Question: I have a pdf document with word search square table. It looks like this:

I want to have all the words in the word search grid somehow exported into xml or either json format. Is there some software built for this kind of task?
Or how to build one simle script to do that, is it possible at all?
I used word search software to generate this grid but It has only export as SVG and as PDF.
The thing I want to achieve are: For each word I want the starting coordinates in the grid, maybe also the ending coordinates, or maybe the direction of the word would be good. Can I achieve somehow to export these things into json/xml
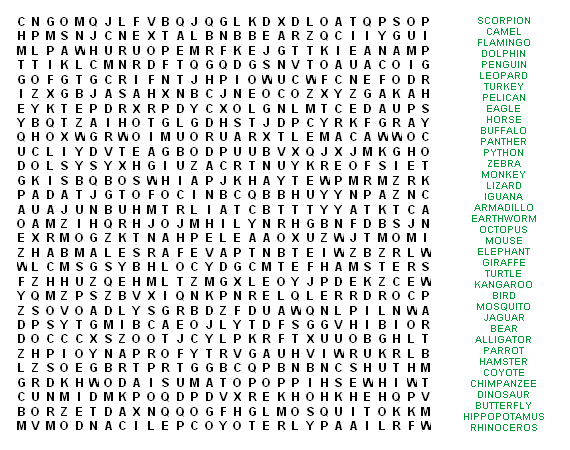
Answer: I would have thought that working with the SVG version of the export would have been an easier approach. With a bit of luck the word list will be just a list of '<text>' elements grouped together in part of the file. From there it would be simple to write a little script to convert those to JSON.